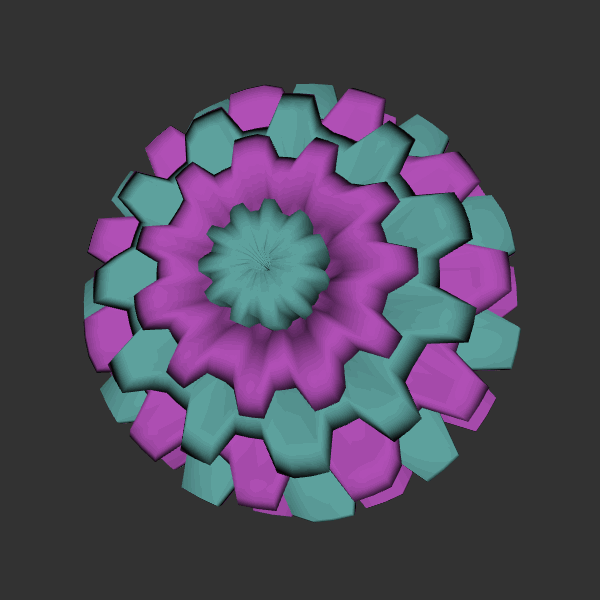
Background: dark